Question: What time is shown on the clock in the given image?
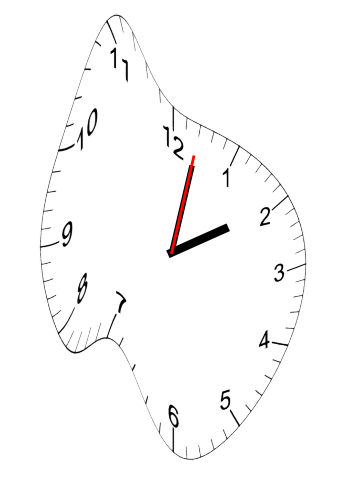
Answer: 02:02:02